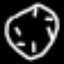
Label: clock